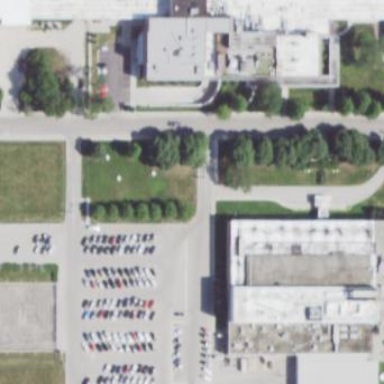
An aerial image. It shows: Office building used for television studio purposes.